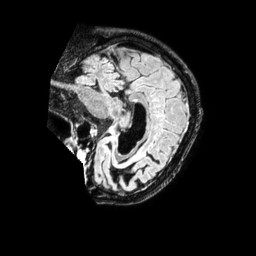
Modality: FLAIR
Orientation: sagittal
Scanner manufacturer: philips
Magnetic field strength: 1.5 T
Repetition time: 4.8 s
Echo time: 0.3364 s